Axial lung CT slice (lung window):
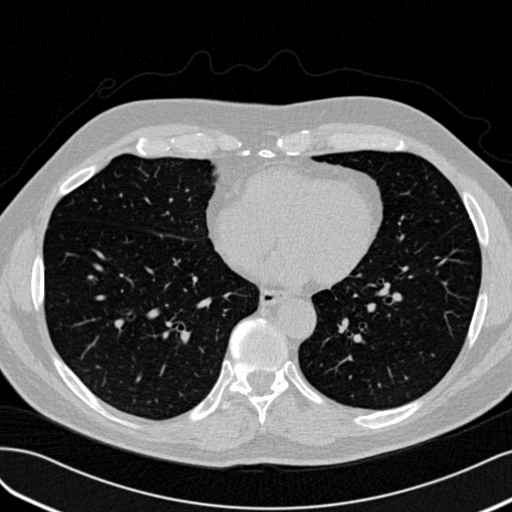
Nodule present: no